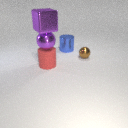
large red rubber cylinder in front of large blue metal cylinder